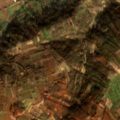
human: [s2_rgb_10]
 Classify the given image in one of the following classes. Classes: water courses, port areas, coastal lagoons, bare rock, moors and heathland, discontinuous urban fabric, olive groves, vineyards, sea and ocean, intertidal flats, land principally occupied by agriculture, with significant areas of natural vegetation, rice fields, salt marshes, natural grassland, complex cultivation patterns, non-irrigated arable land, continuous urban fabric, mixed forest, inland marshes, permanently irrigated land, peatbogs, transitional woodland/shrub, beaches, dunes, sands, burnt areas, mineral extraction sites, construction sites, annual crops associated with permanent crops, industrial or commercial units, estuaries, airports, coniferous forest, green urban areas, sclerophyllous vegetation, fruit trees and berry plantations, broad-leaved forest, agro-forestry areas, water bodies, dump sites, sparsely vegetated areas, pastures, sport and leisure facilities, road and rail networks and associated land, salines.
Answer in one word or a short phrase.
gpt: non-irrigated arable land, fruit trees and berry plantations, complex cultivation patterns, broad-leaved forest, transitional woodland/shrub